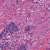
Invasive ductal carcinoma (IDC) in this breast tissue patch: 1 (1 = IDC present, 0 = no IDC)